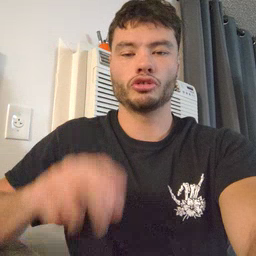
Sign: touch